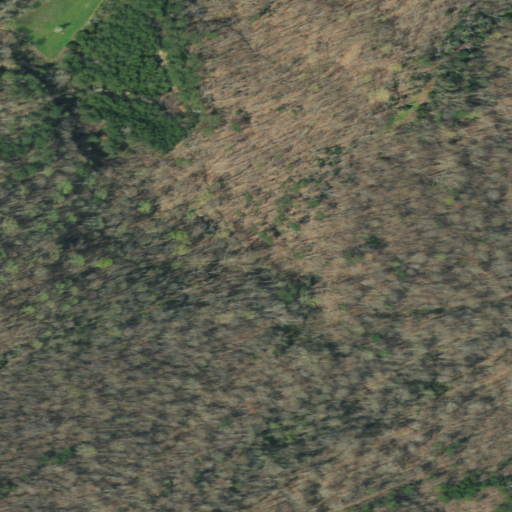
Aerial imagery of gap in Tennessee named Lollar Gap containing deciduous forest, mixed forest, shrub, evergreen forest, pasture, and open development